Question: I rotate a vector using the following code:
'''
var newVectorX = Math.Cos(step) * normalizedVector.X
- Math.Sin(step) * normalizedVector.Y;
var newVectorY = - Math.Sin(step) * (normalizedVector.X )
+ Math.Cos(step) * normalizedVector.Y;
'''
I tried to create a 2x2 matrix so I just can multiply my normalized vector with the matrix. The result would be the new rotated vector instead the coordinates.

Unfortunately 'System.Windows.Media.Matrix' doesn't support 2x2 matrices. I couldn't find any implementation of this rotation matrix so far. How would you implement this?
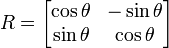
Answer: Actually, <URL> is exactly what you need. While it may seem that you want a 2x2 matrix, using a 3x3 matrix allows for translations too. Just use a 'System.Windows.Media.Matrix' and ignore the part you don't need.
'''
Matrix rotate = Matrix.Identity;
rotate.Rotate(step * 180 / Math.PI); // Rotate() takes degrees
Vector newVector = rotate.Transform(normalizedVector);
'''